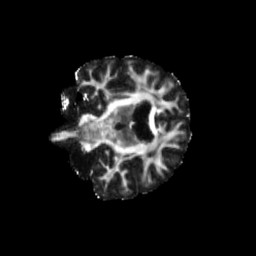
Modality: FA
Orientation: coronal
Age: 76
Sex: female
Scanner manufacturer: siemens
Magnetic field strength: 3 T
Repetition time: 3.23 s
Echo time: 0.0892 s